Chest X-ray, PA view. Patient: 65 years old, sex F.
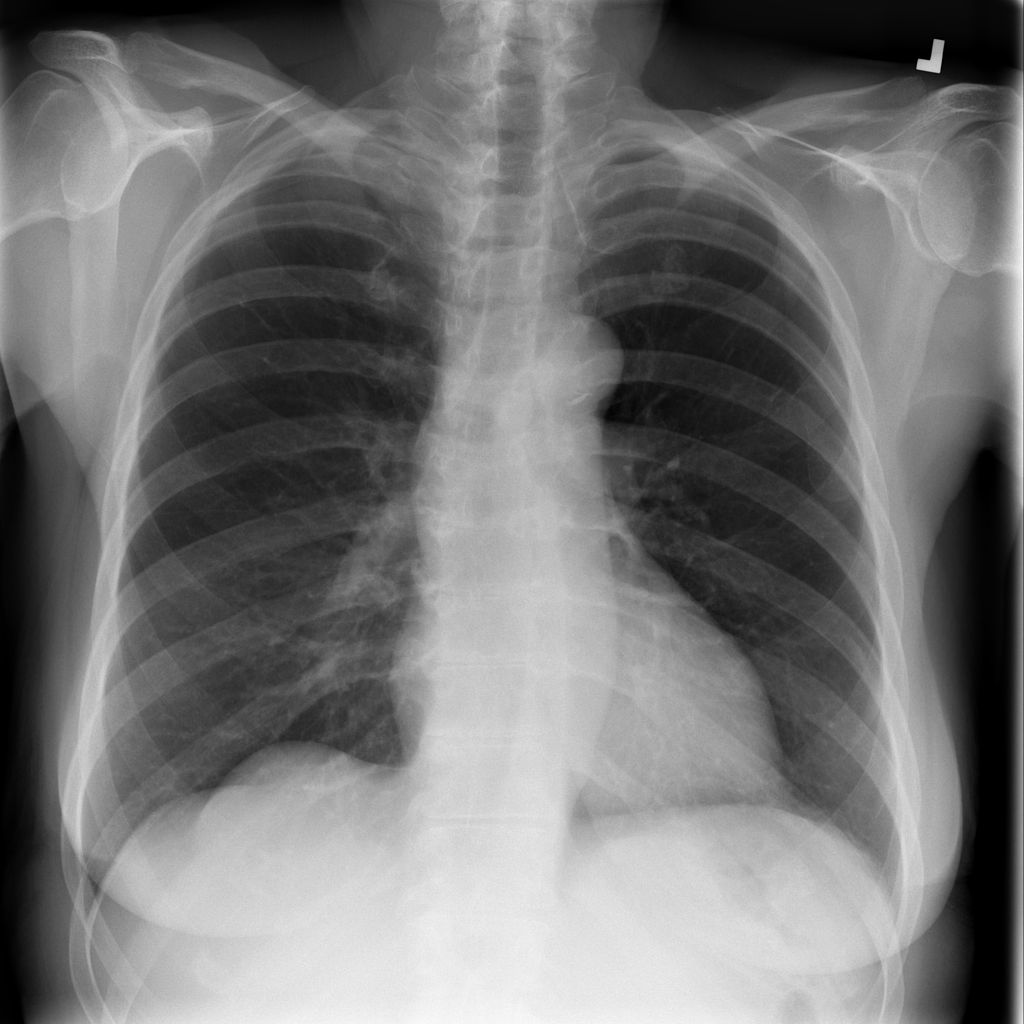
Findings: No Finding